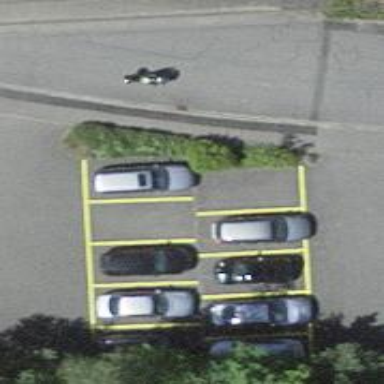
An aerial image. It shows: Parking area with surface.